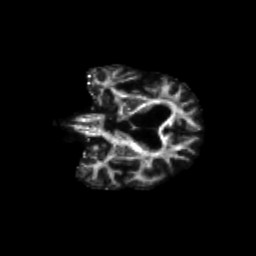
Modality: FA
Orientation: coronal
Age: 65
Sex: male
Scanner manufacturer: siemens
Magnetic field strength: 3 T
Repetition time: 4.71 s
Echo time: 0.0906 s